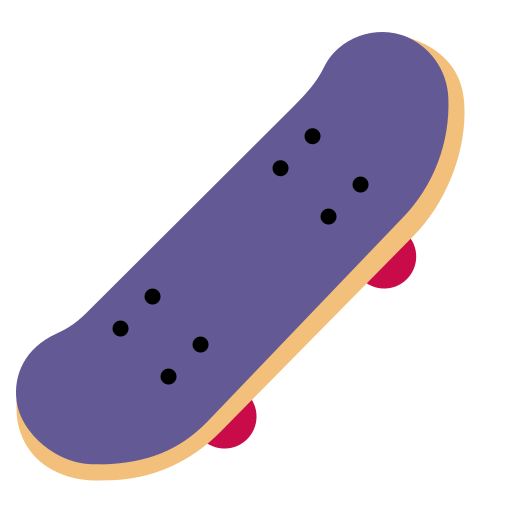
skateboard flat